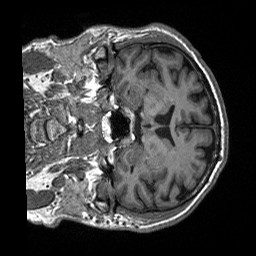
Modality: T1w
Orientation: coronal
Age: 59
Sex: male
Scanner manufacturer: siemens
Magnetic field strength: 3 T
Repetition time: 2.4 s
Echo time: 0.00226 s